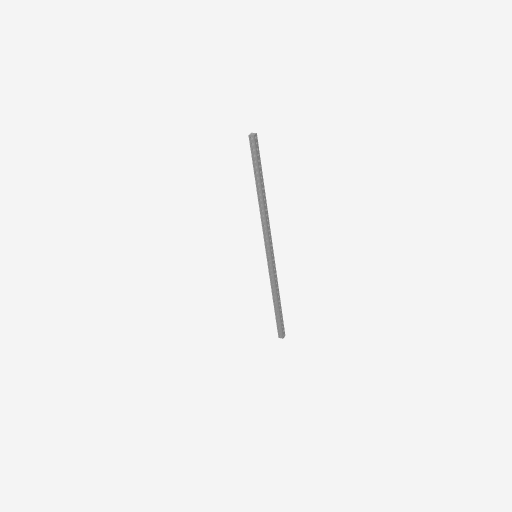
Part: SquareBeam41H